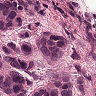
Metastatic tissue present: yes